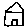
Label: house